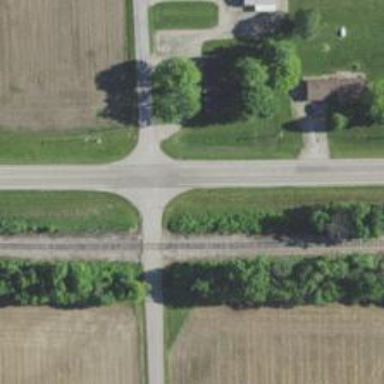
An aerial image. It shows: Unclassified road.